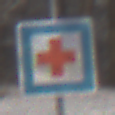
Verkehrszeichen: ErsteHilfe
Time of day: MorningAfternoon
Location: Outdoor (Nature)
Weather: PartlyCloudy
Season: Winter
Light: Natural